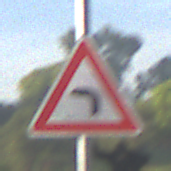
Verkehrszeichen: KurveLinks
Umgebung: Outdoor, Suburban
Tageszeit: SunriseSunset
Wetter: PartlyCloudy
Licht: Natural
Jahreszeit: NotSpecified
Kontrast: HighContrast